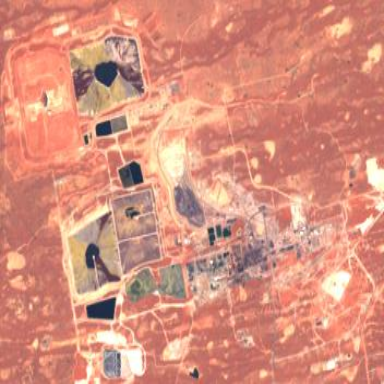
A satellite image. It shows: Industrial uranium mine quarry.